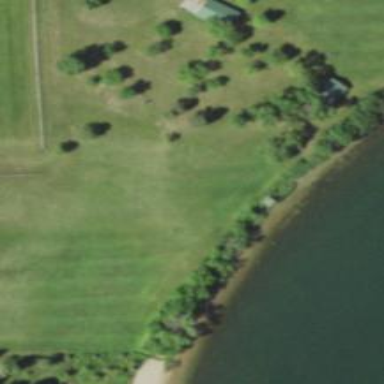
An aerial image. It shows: Disc golf hole.